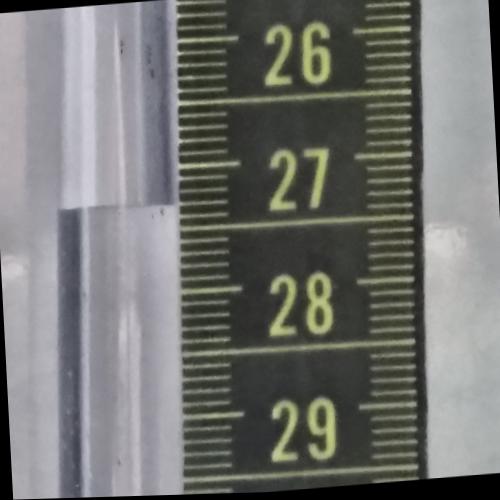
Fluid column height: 27.3 cm